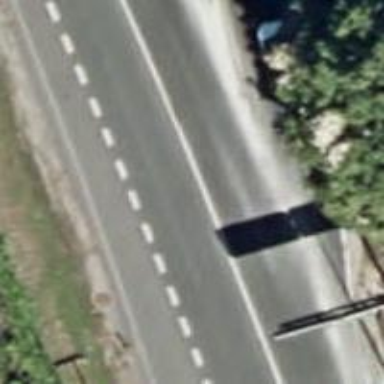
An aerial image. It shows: Asphalt road designated as trunk highway.